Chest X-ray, AP view. Patient: 49 years old, sex M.
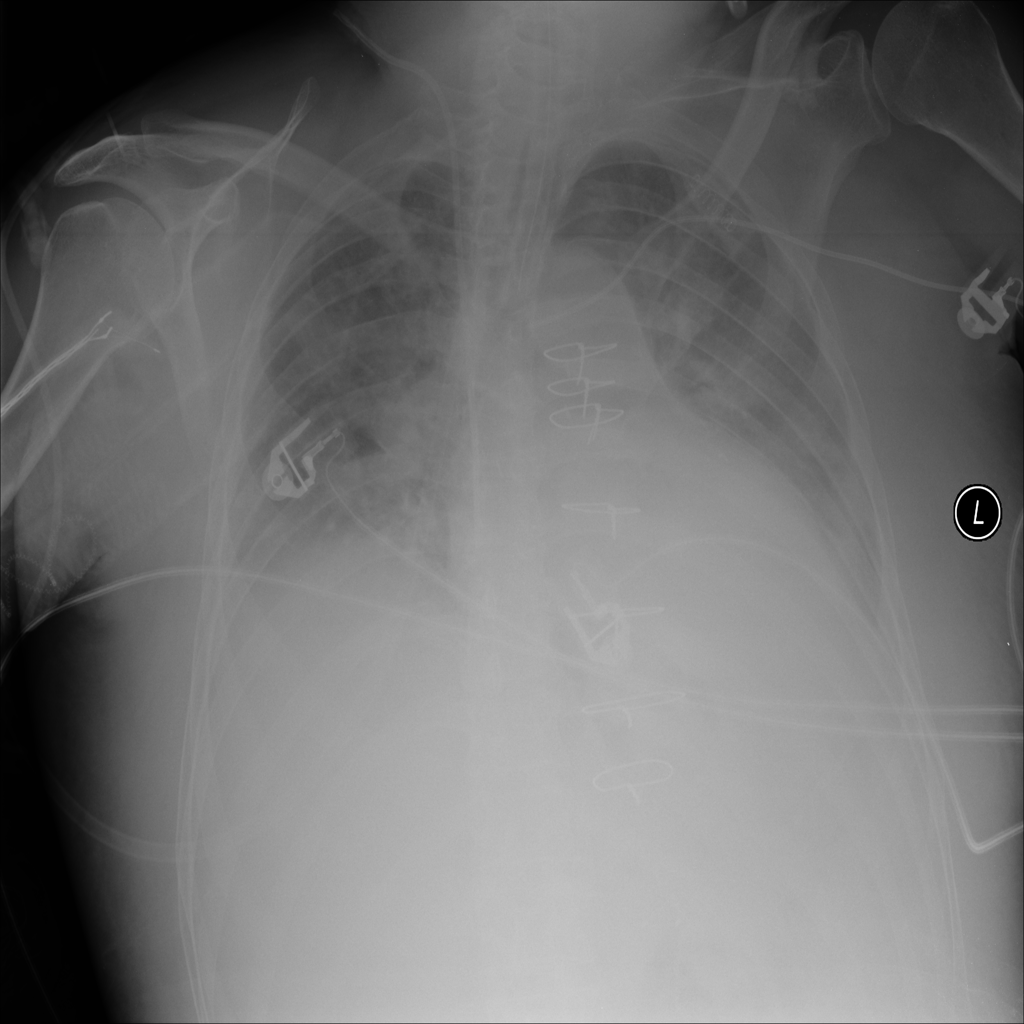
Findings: Consolidation, Effusion